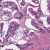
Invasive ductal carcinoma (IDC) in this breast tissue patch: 1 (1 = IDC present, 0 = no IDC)